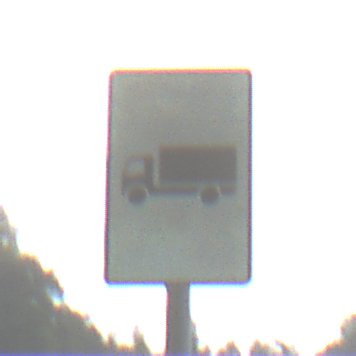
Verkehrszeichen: KFZZulaessigeGesamtmasse3Komma5TOhnePfeilsymbol
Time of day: SunriseSunset
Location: Outdoor (Nature)
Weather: PartlyCloudy
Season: NotSpecified
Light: Natural